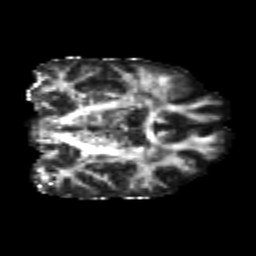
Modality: FA
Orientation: coronal
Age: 24
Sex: male
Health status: healthy
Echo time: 0.074 s